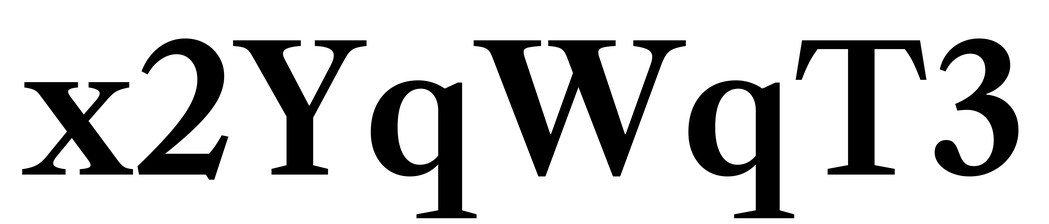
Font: LibreCaslonText_SemiBold